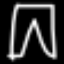
Label: pants